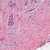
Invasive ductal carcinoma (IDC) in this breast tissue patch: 1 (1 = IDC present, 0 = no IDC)